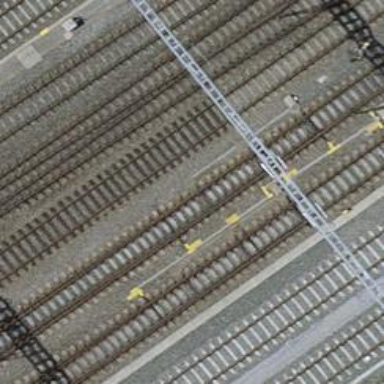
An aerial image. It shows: Single railway track with electrified contact line.